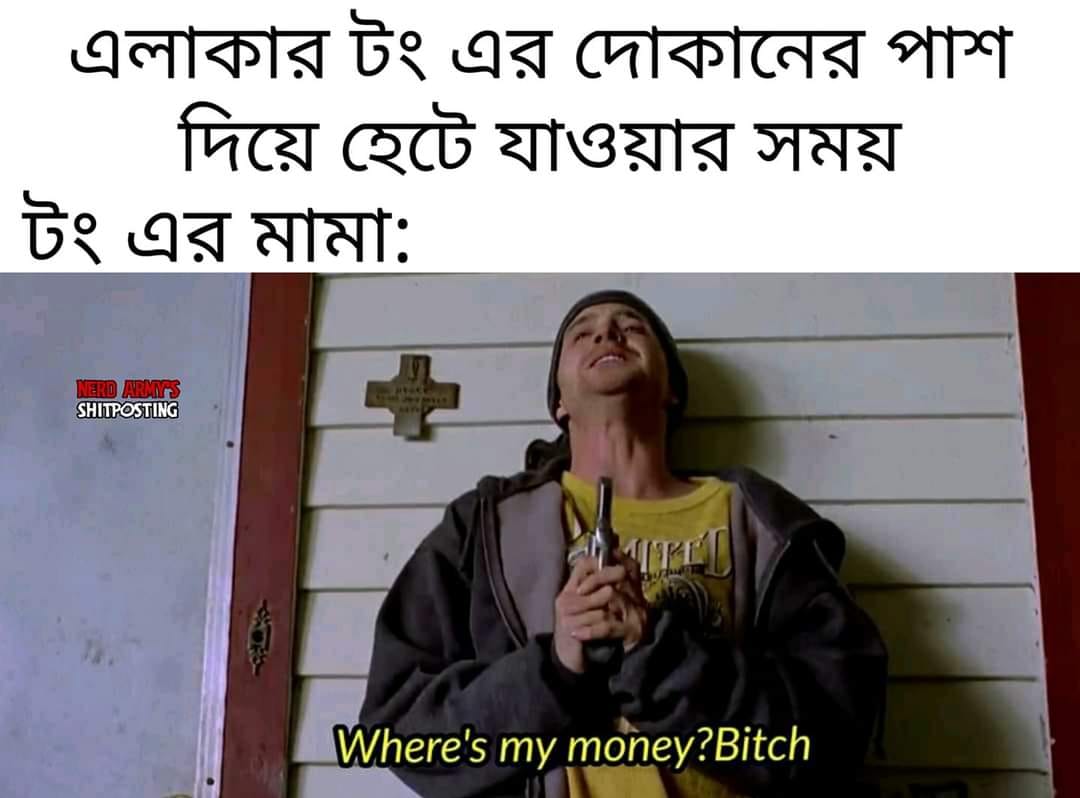
Caption: এলাকার টং এর দোকানের পাশ দিয়ে হেঁটে যাওয়ার সময়   টং এর মামঃ   Where's my money? Bitch
Label: hate